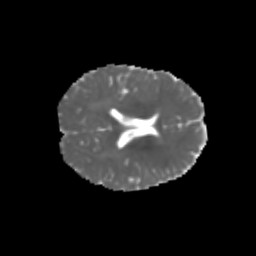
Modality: MD
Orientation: axial
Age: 6
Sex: male
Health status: healthy